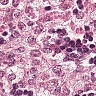
Metastatic tissue present: no